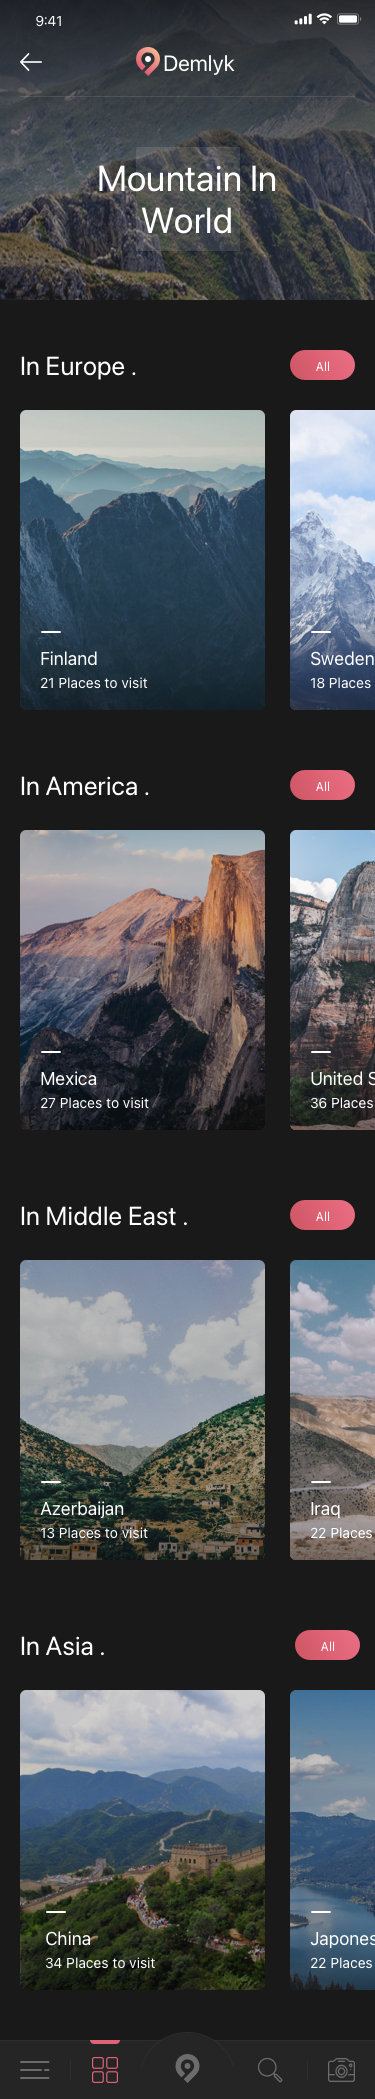
Text in this UI design:
Demlyk
Mountain In World
18 Places to visit
Sweden
21 Places to visit
Finland
All
In Europe .
36 Places to visit
United States
27 Places to visit
Mexica
All
In America .
22 Places to visit
Iraq
13 Places to visit
Azerbaijan
All
In Middle East .
22 Places to visit
Japonese
34 Places to visit
China
All
In Asia .